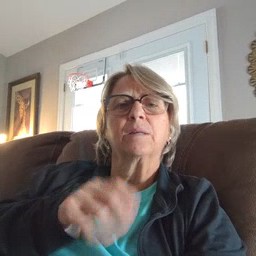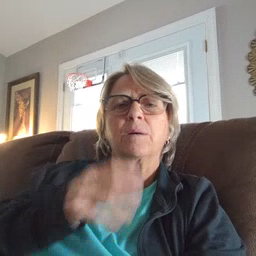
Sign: jeans